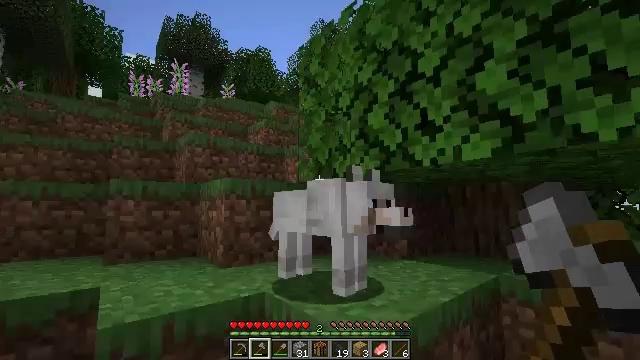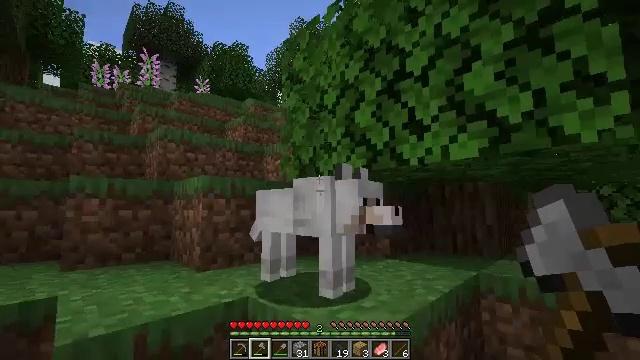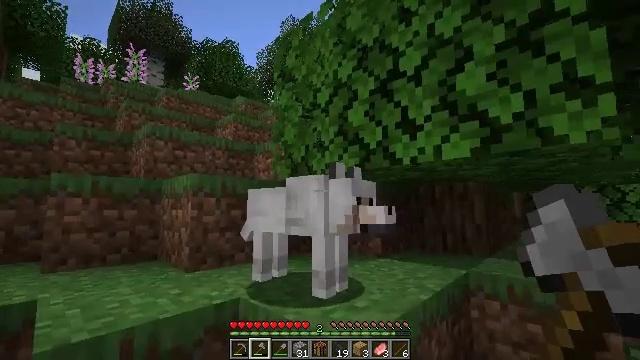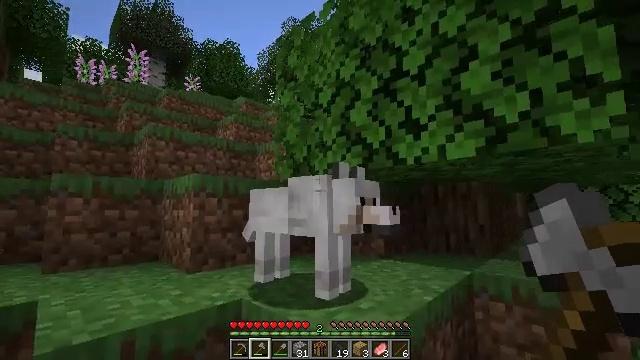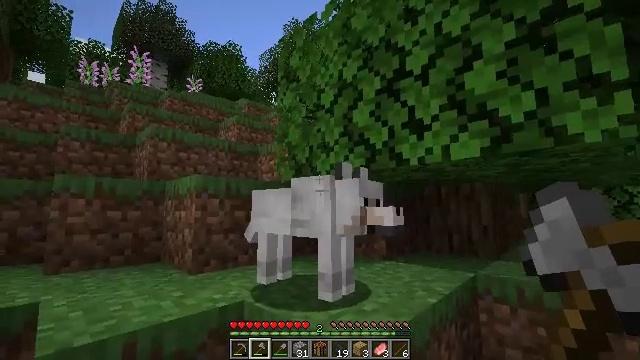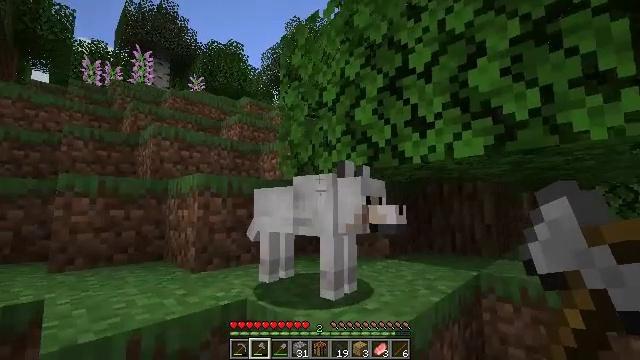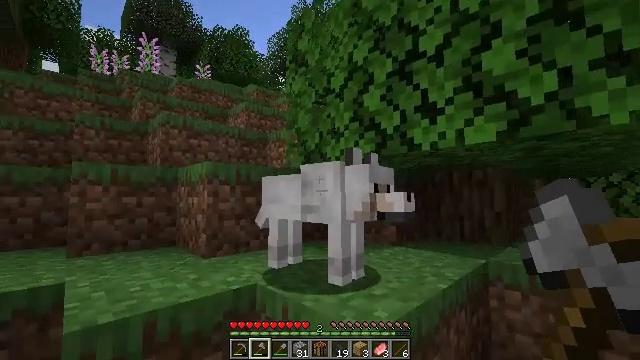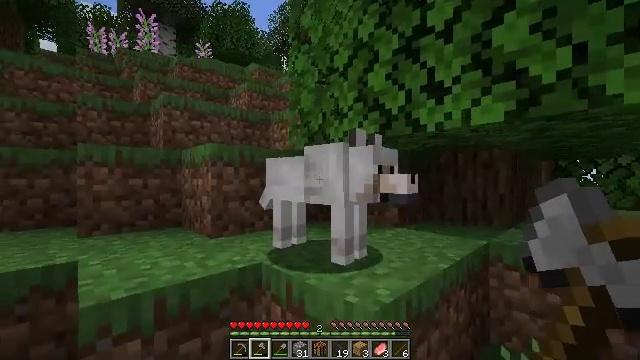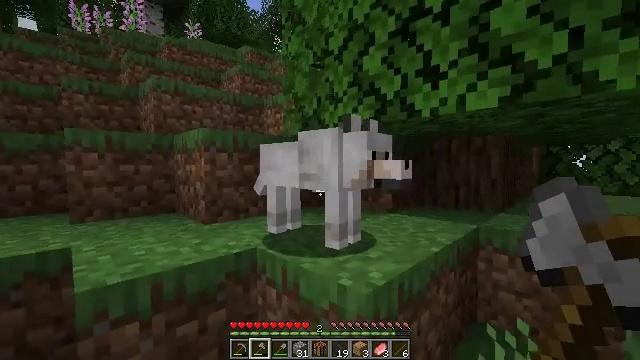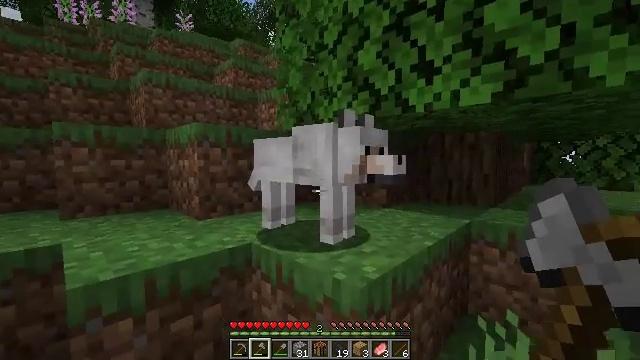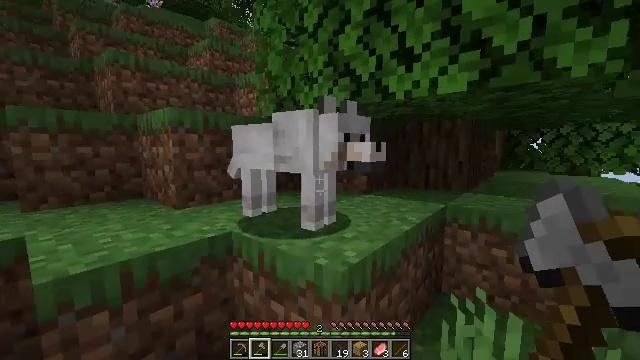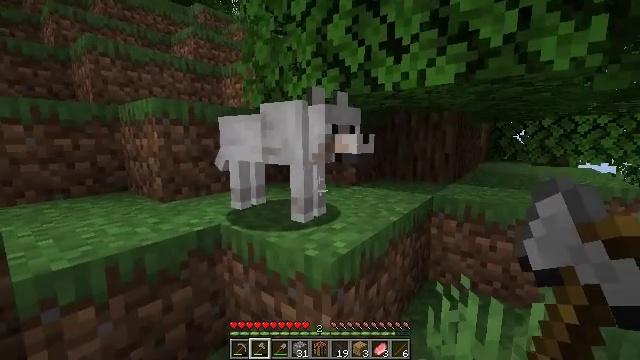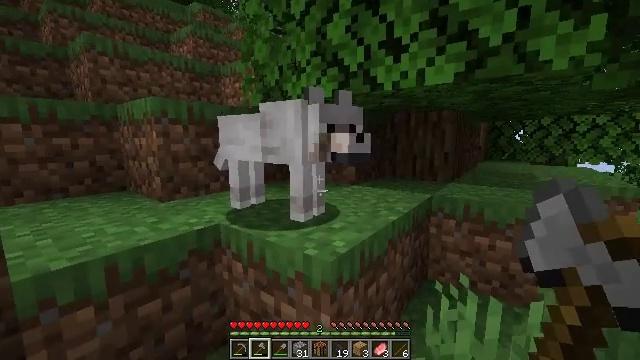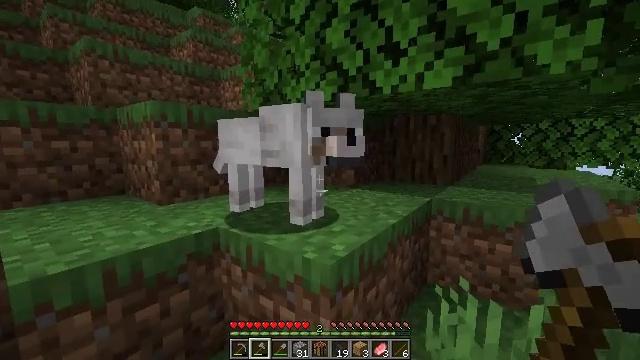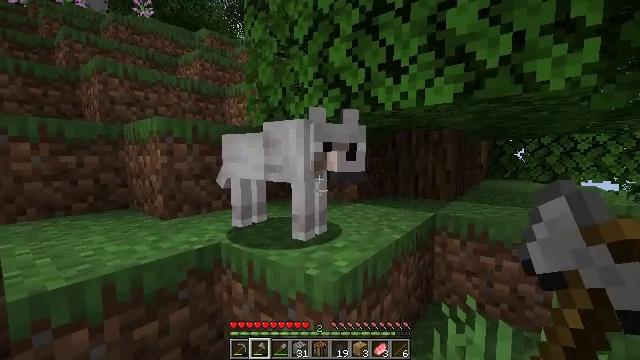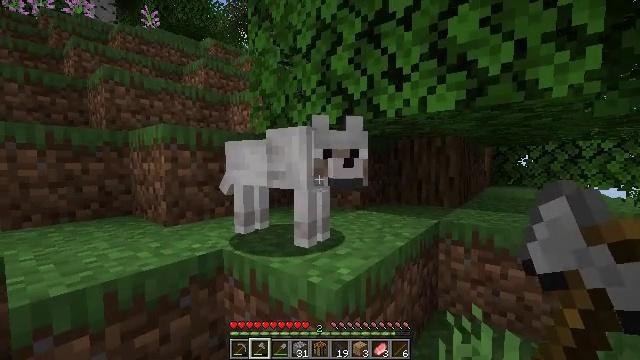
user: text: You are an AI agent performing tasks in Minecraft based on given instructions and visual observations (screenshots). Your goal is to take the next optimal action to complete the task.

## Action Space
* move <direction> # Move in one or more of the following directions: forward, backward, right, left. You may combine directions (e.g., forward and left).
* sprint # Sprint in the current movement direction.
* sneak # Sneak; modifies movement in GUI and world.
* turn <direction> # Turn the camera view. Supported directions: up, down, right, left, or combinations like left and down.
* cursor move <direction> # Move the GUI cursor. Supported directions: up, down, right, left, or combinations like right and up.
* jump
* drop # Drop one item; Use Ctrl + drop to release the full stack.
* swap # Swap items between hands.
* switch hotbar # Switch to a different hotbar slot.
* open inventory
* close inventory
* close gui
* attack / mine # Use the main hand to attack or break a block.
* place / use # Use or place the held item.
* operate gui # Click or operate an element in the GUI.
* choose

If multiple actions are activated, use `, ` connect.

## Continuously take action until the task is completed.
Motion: motion action
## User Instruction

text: Combat the wolf.
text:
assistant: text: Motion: turn right
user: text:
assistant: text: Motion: turn right
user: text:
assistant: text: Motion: no_op
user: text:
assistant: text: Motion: no_op
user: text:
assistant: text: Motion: no_op
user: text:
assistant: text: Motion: turn left and down
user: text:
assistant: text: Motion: turn down
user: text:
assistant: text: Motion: turn right and down
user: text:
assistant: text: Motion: turn right and down
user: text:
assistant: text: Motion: turn right and down
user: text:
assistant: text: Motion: turn right and down
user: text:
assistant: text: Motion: no_op
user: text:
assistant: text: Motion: no_op
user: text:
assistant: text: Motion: turn up
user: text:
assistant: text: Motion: turn up
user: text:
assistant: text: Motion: attack / mine
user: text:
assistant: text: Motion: attack / mine
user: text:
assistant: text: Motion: attack / mine
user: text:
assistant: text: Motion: no_op
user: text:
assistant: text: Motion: attack / mine
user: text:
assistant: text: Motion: attack / mine
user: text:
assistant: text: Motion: attack / mine